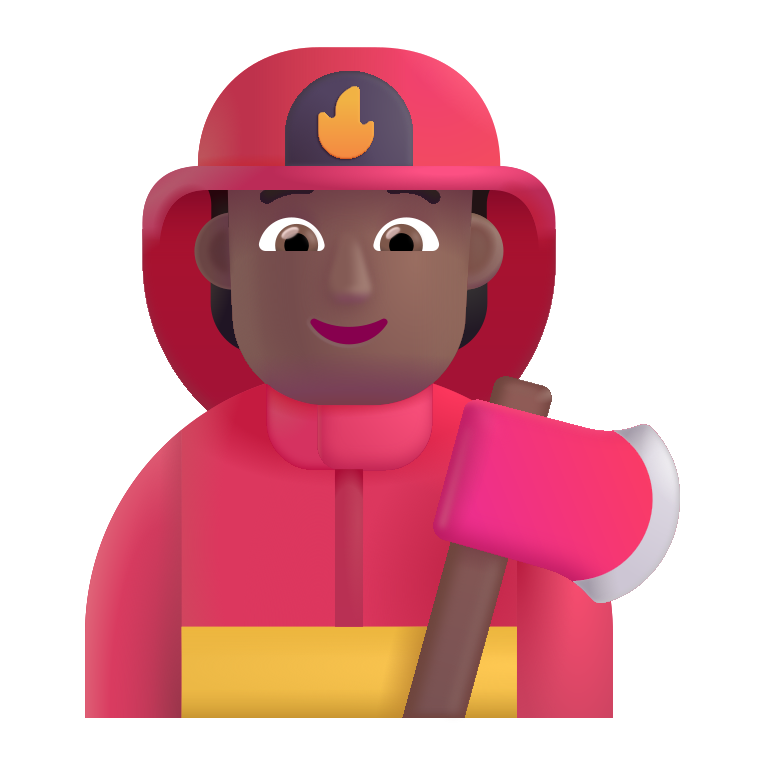
firefighter color  dark